Question: I want to add background color to div tag.Now background color appears only in the center of the div.I want to display it for whole div tag
I have one outer div box and marked it as 'b'.With in box div tag I have emp div.within emp div I created emp1 div which i want to display background color.
My problem is I want background color like which i marked in green but now It displayed in center how I drawn in red.

'''
.box{
height: 400px;
margin-top:40px;
text-align: center;
}
.emp,.cli,.doc{
position:relative;
height:175px;
width: 200px;
border-style: solid;
border-width: 1px;
border-color: black;
padding: 10px 10px 0 10px;
display: inline-block;
text-align: left;
margin-left: 20px;
margin-right: 20px;
}
.emp1,.cli1,.doc1{
position:relative;
height:20px;
background: #1e5799;
text-align:center;
font-size:13px;
color:#fff;
}
'''
'''
<div class="box">
<div class="emp">
<div class="emp1">
Employees
</div> <!--end of emp1 div -->
</div> <!--end of emp div -->
<div class="cli">
<div class="cli1">
Clients
</div> <!--end of cli1 div -->
</div> <!--end of cli div -->
<div class="doc">
<div class="doc1">
Documents
</div> <!--end of doc1 div -->
</div> <!--end of doc div -->
</div> <!--end of box div -->
'''
Please run it in full screen.
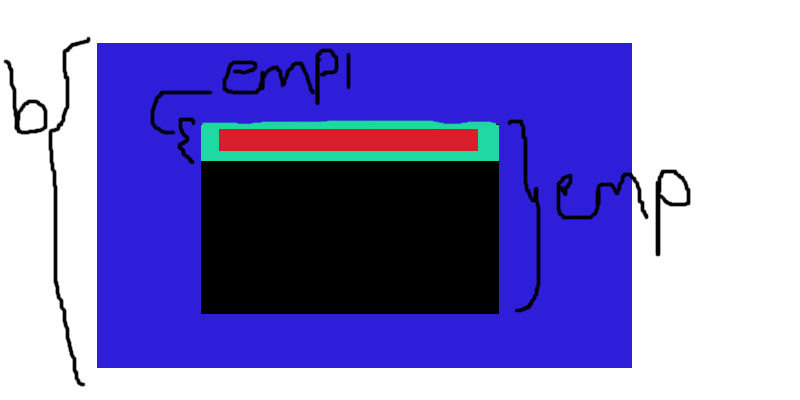
Answer: You should remove your padding of
If you want spacing, put on your title:
'''
.box{
height: 400px;
margin-top:40px;
text-align: center;
}
.emp,.cli,.doc{
position:relative;
height:175px;
width: 200px;
border-style: solid;
border-width: 1px;
border-color: black;
display: inline-block;
text-align: left;
margin-left: 20px;
margin-right: 20px;
}
.emp1,.cli1,.doc1{
position:relative;
height:20px;
background: #1e5799;
text-align:center;
font-size:13px;
color:#fff;
padding: 10px;
}
'''
'''
<div class="box">
<div class="emp">
<div class="emp1">
Employees
</div> <!--end of emp1 div -->
</div> <!--end of emp div -->
<div class="cli">
<div class="cli1">
Clients
</div> <!--end of cli1 div -->
</div> <!--end of cli div -->
<div class="doc">
<div class="doc1">
Documents
</div> <!--end of doc1 div -->
</div> <!--end of doc div -->
</div> <!--end of box div -->
'''